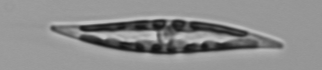
Label: Pleurosigma